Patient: sex M, age 57
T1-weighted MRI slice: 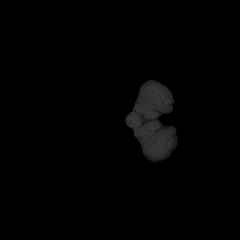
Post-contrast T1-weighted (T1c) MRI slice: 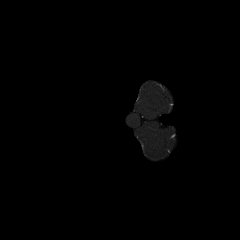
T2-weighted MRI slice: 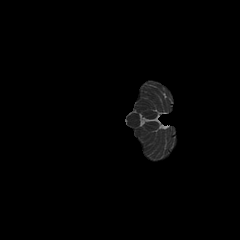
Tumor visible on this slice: no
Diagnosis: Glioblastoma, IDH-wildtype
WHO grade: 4